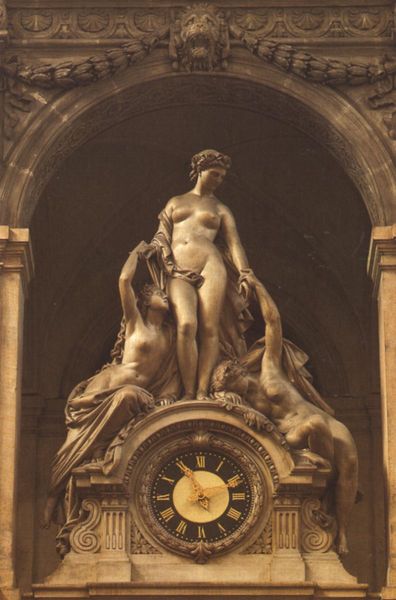
Titel: Die Horen
Künstler: Jean-Marie Bienaimé Bonnaissieux
Standort: Lyon, Börse (EU - F)
Schlagwörter: kopf, nackt, frauen, menschen, abend, brust, frau, haar, säule, arm, halten, stein, trauer, morgen, figur, gewand, gold, stehend, drei, girlande, engel, skulptur, statue, bein, brüste, bogen, sepia, rundbogen, ziffern, uhr, bronze, tor, fotografie, nische, torbogen, weinen, schwarz-weiß, haarkranz, kranz, göttin, löwenkopf, venus, löwe, schnecken, zeiger, römisch, klassizistisch, italienisch, bronce, haarkrnaz